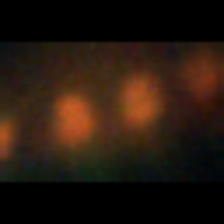
Taxon: Chaetoceros
Group: Diatoms